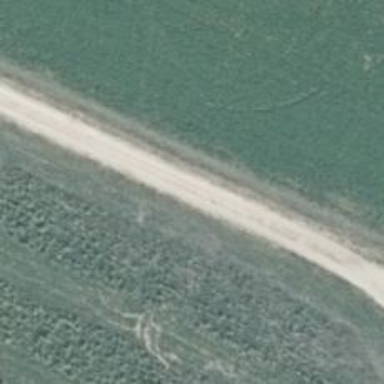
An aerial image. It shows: Sandy track with grade3 tracktype.